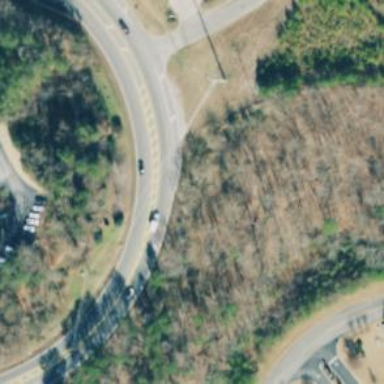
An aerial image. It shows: Asphalt road classified as trunk highway.